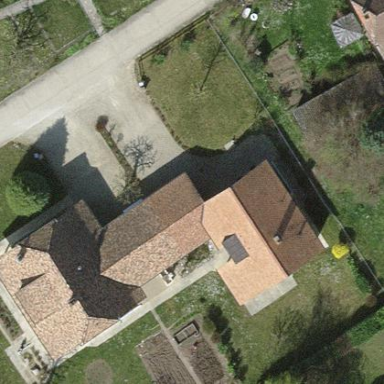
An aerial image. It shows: Group of garages.